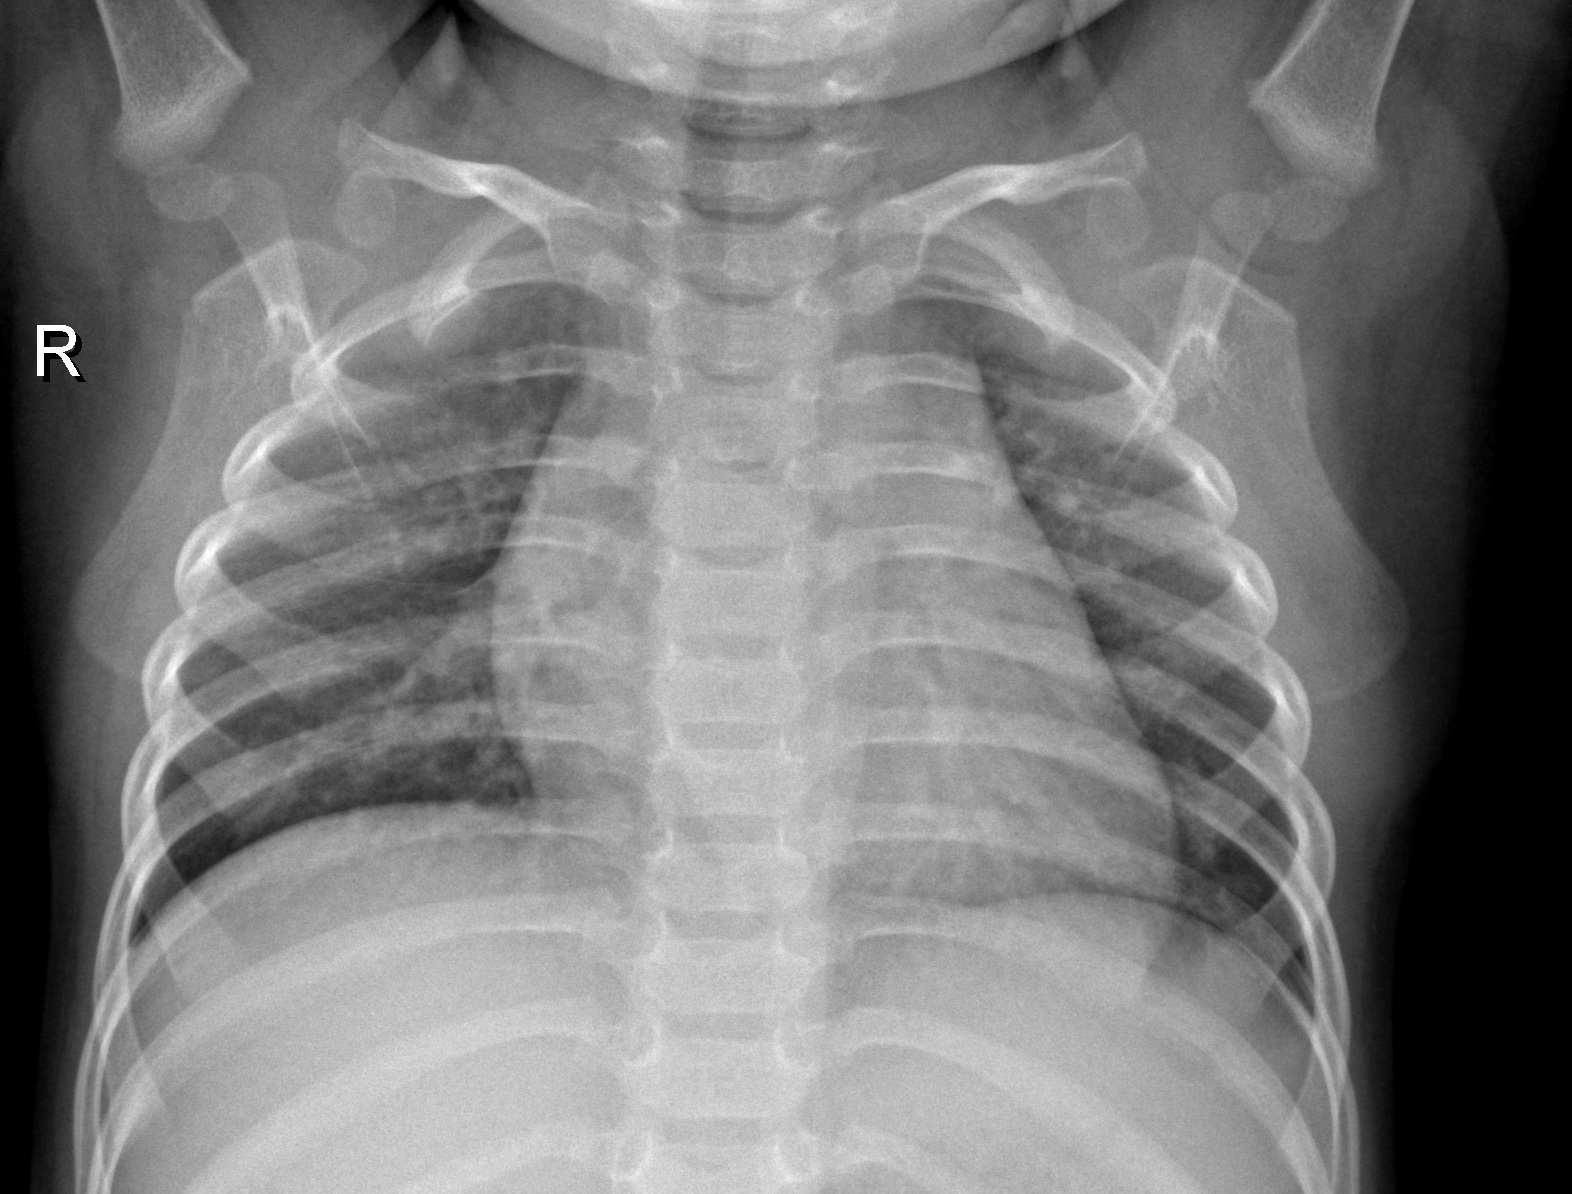
Diagnosis: NORMAL